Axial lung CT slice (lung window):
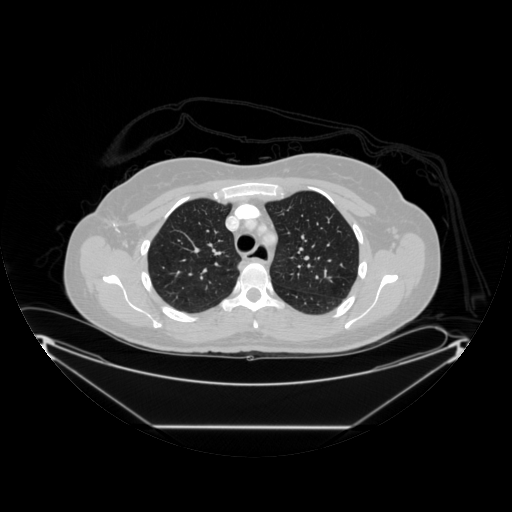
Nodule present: no